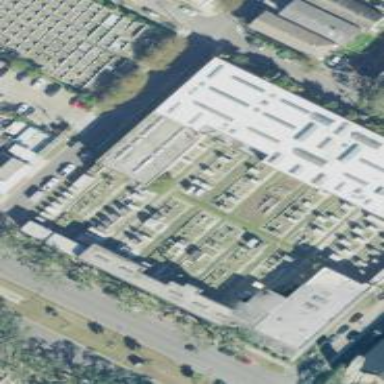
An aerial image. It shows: Cemetery.